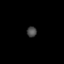
Tissue: skin
Cell type: Others
Senescence score: 0.7544
Nuclear area (px): 102
Mean DAPI intensity: 71.549